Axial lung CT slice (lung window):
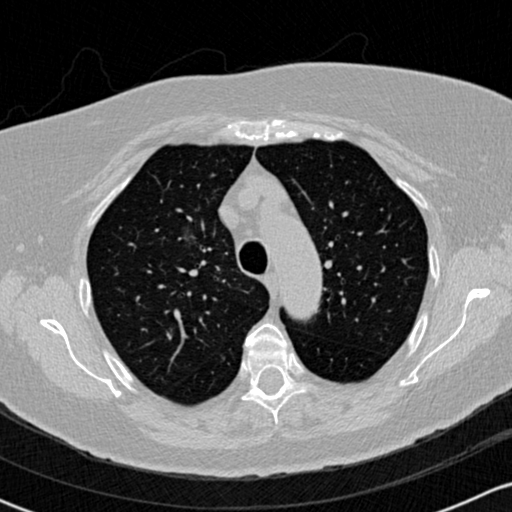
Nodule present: yes
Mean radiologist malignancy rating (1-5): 4